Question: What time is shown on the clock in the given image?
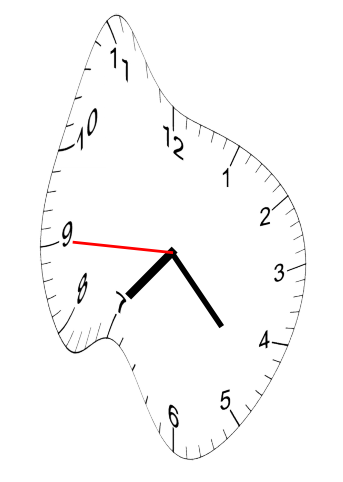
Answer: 07:22:45